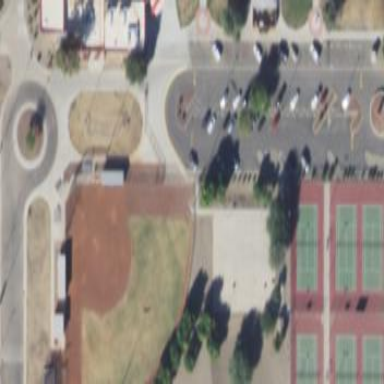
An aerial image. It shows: Baseball pitch surrounded by fence.